Field crop: tomato
Growth stage: 1
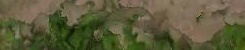
Species: tomato